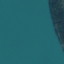
Land use / land cover class: SeaLake